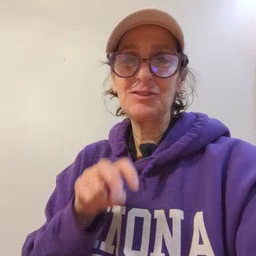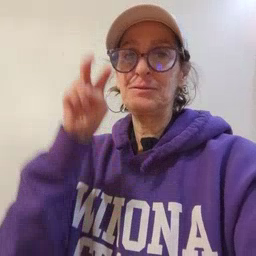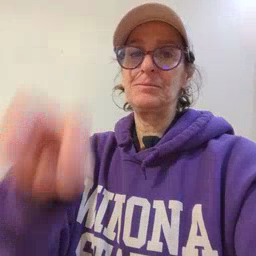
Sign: jump